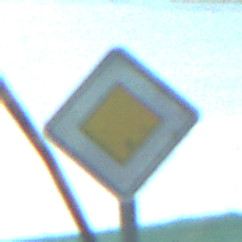
Verkehrszeichen: Vorfahrtsstrasse
Umgebung: Roofed, Special
Tageszeit: MorningAfternoon
Wetter: PartlyCloudy
Licht: Natural
Jahreszeit: NotSpecified
Kontrast: MediumContrast